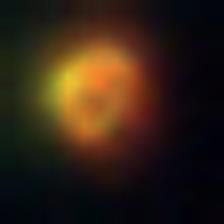
Taxon: NanoPlankton
Group: Other